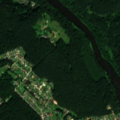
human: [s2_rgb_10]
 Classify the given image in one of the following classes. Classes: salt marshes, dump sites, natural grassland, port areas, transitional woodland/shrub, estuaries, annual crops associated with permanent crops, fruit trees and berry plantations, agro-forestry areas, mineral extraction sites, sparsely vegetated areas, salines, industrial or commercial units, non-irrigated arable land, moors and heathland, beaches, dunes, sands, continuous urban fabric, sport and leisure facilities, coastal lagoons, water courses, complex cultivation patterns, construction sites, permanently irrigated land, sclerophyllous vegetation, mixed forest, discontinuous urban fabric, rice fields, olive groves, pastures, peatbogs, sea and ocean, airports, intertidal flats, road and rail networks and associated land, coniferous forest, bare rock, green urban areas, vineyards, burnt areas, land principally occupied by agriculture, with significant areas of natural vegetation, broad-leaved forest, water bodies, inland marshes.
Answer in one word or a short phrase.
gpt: sport and leisure facilities, complex cultivation patterns, coniferous forest, mixed forest, water courses